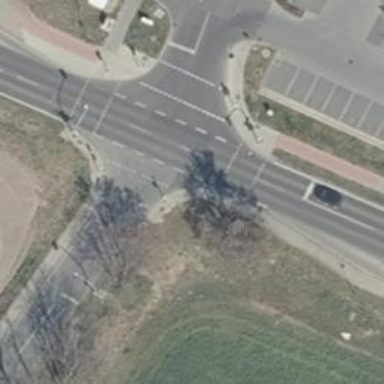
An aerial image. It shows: Road with traffic signals.